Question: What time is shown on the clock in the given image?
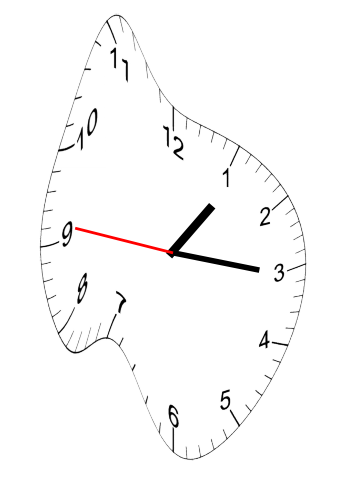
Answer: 01:15:46